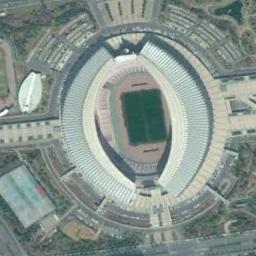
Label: stadium